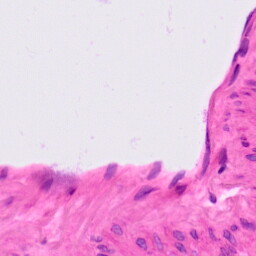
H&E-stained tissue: Lung